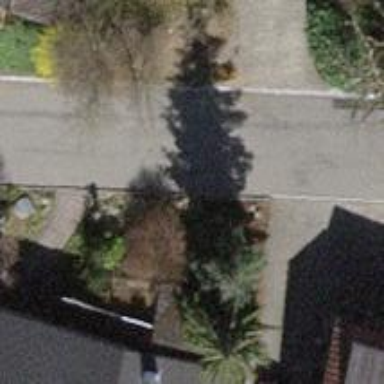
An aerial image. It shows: Urban tree adds touch of nature to the surroundings.